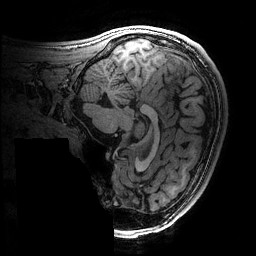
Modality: T1w
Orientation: sagittal
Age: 16
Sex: male
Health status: ill
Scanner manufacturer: ge
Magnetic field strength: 3 T
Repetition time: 0.007664 s
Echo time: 0.00342 s